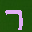
Label: 7